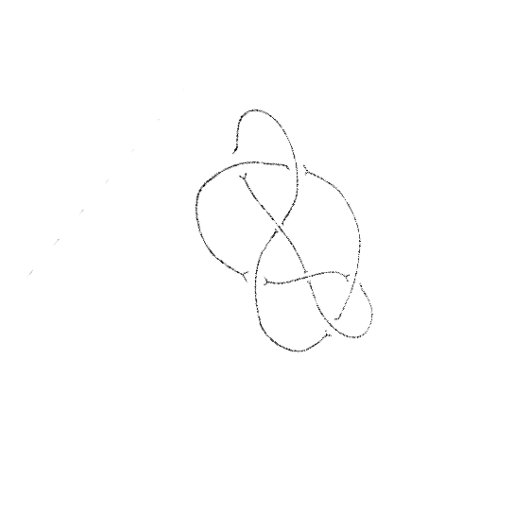
Crossing number: 7